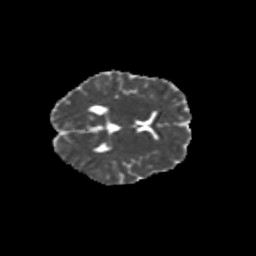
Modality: MD
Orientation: axial
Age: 9
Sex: female
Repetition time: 9.512 s
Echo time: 0.089 s